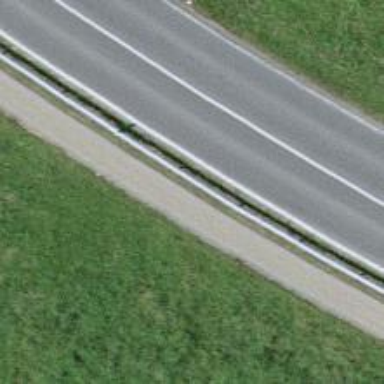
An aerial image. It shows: Cycleway.